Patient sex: M
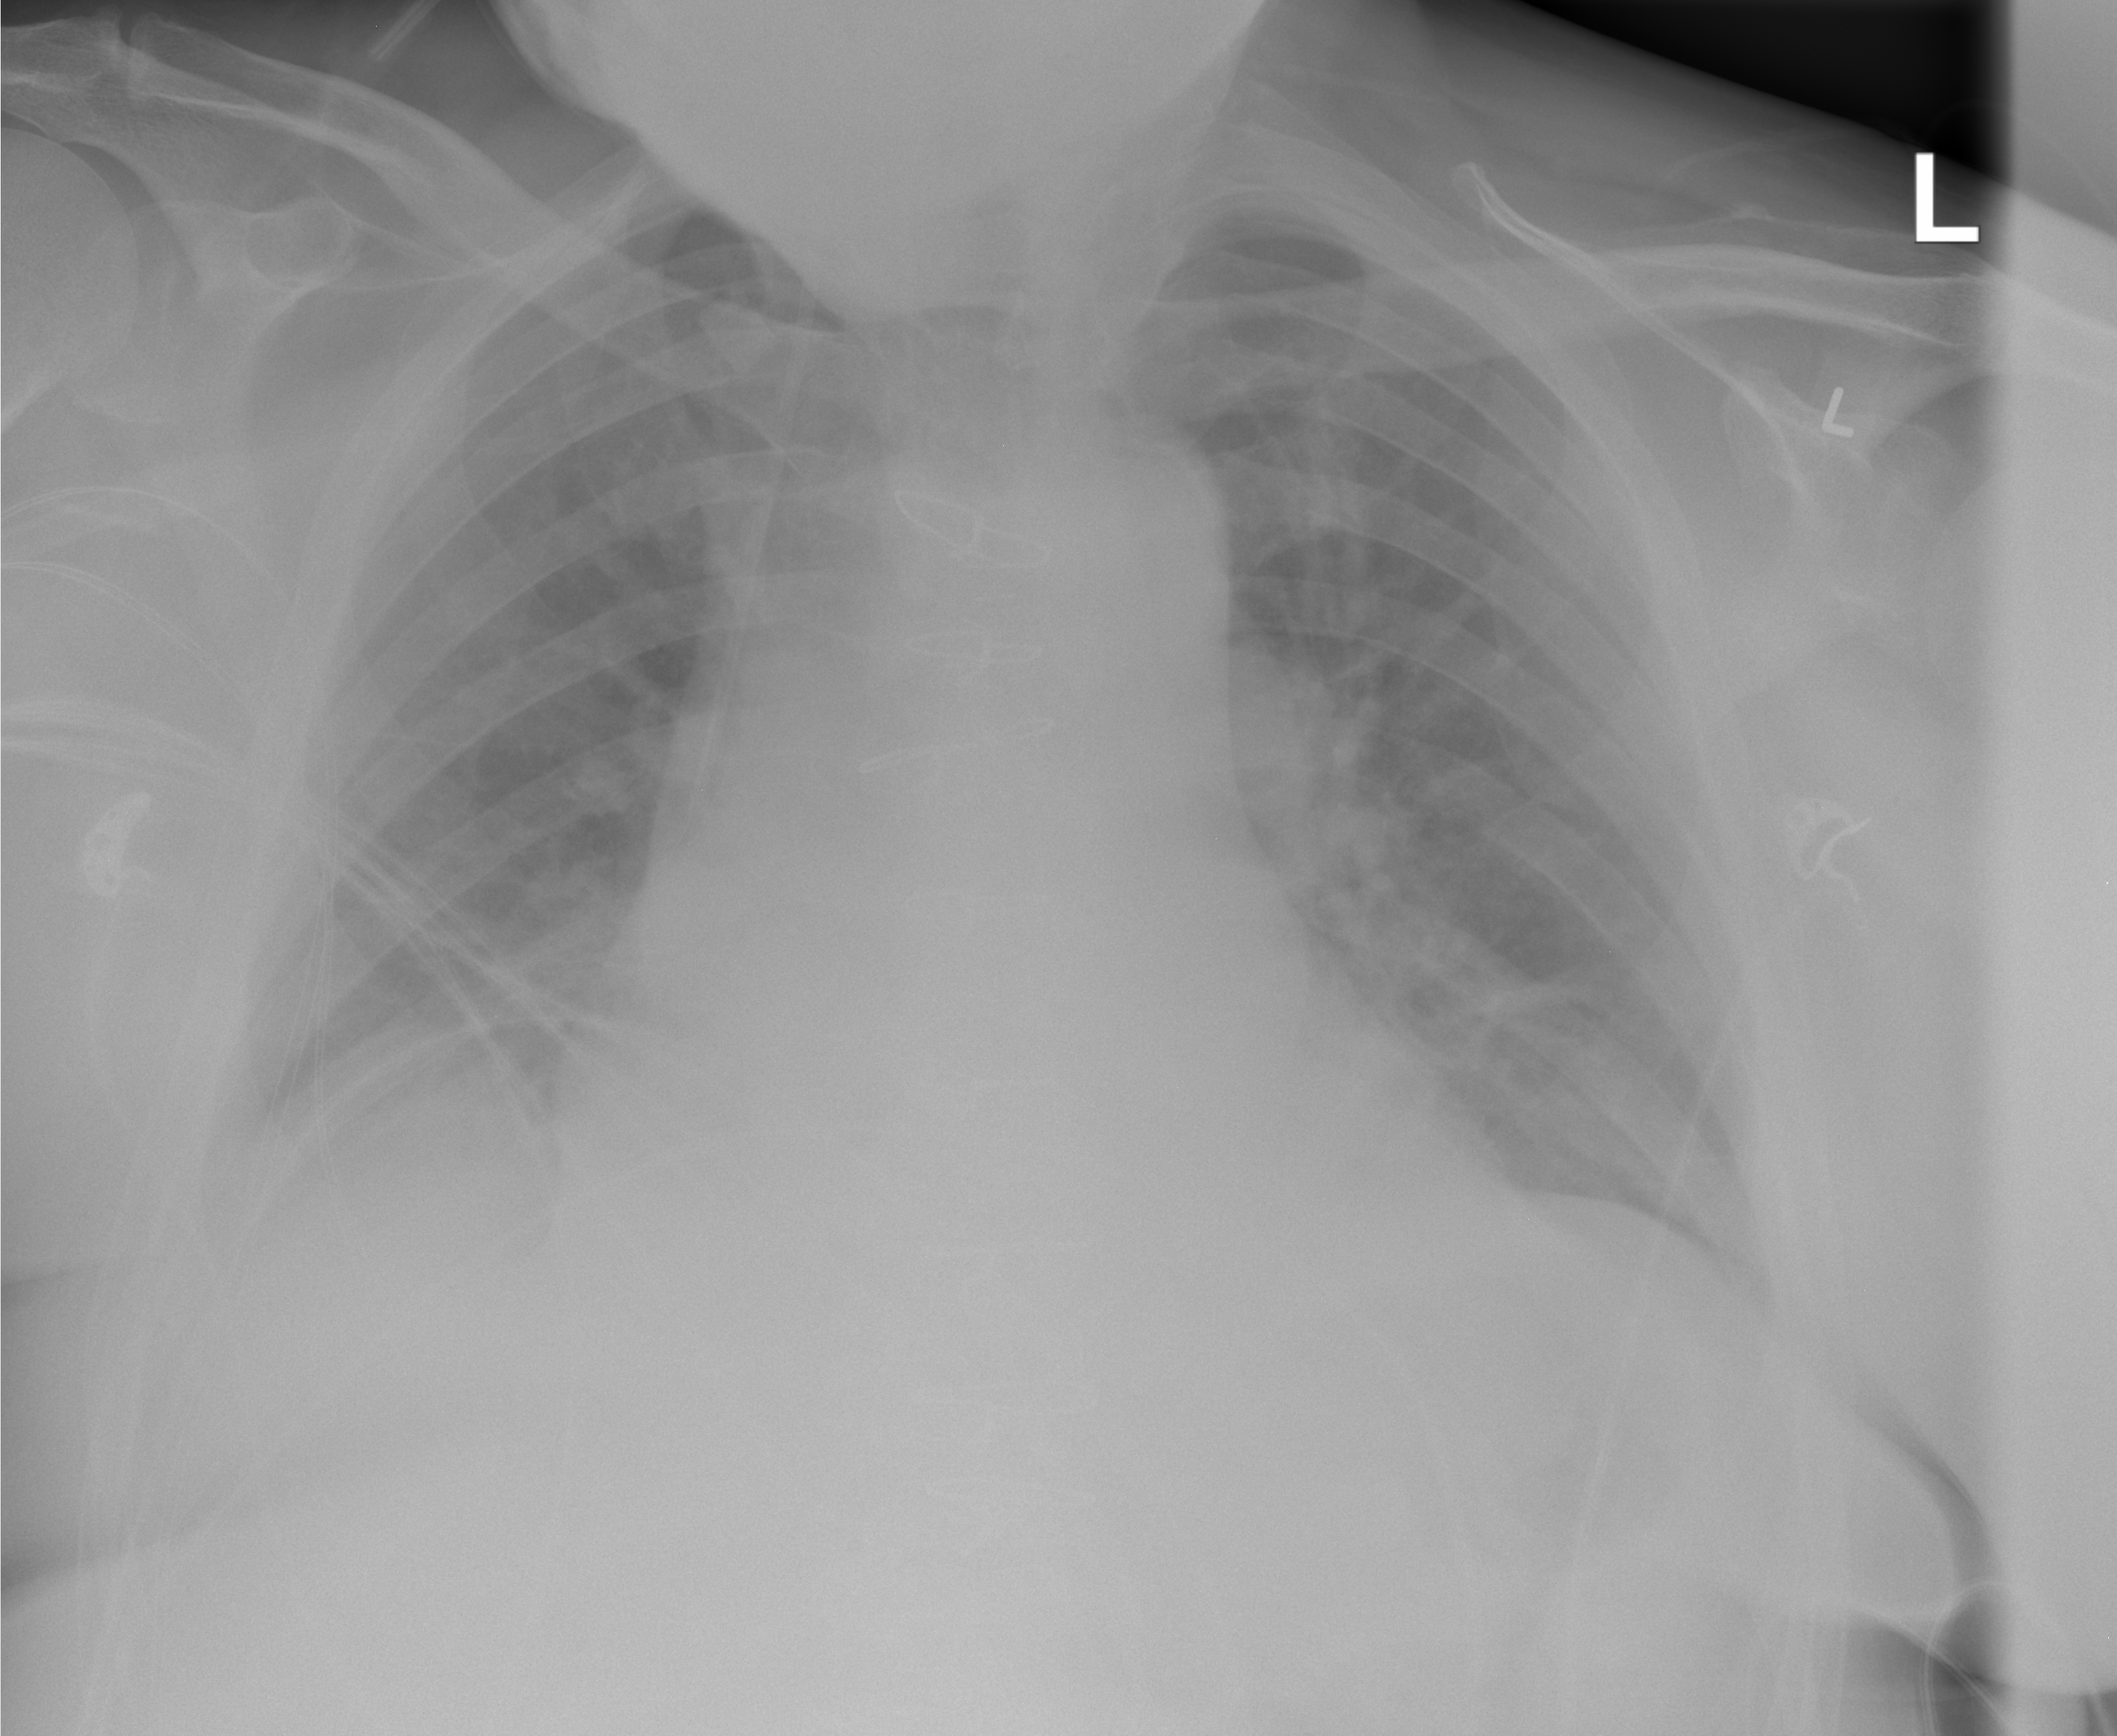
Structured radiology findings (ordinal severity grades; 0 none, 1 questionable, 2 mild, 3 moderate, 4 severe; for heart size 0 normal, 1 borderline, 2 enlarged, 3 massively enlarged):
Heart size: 2
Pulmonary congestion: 1
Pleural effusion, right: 0
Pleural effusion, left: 0
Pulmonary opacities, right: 0
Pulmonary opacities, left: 1
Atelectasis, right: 1
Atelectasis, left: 0